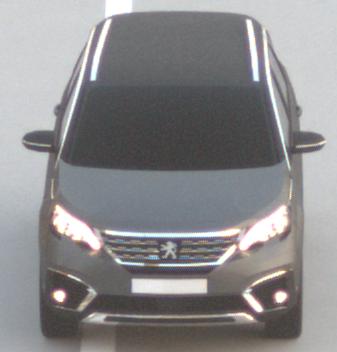
Make: Peugeot
Model: 5008 1.2 PureTech 130 Active
Detailed model: 5008 (II) (03/17 - 09/20)
Model produced from: 2017/03
Model produced until: 2018/07
Doors: 5
Color: gray
Road condition: dry road
Daytime: dawn
Contrast: low contrast